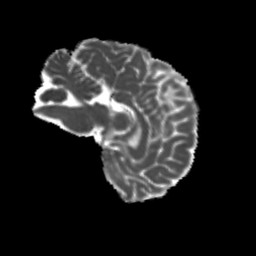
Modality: MD
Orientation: sagittal
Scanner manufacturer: siemens
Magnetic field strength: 3 T
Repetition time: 4 s
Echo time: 0.0594 s